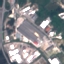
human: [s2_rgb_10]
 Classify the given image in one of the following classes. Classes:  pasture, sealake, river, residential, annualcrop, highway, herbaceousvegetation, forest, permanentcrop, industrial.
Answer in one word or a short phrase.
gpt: Industrial